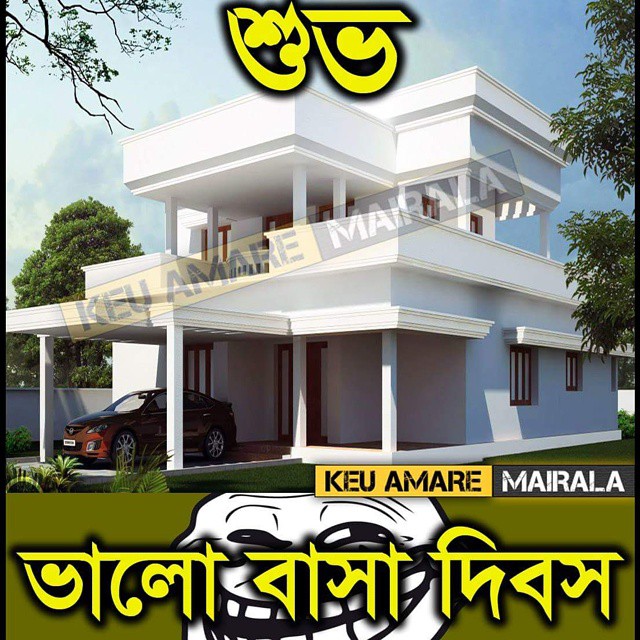
Caption: শুভ ভালবাসা দিবস
Label: non-hate